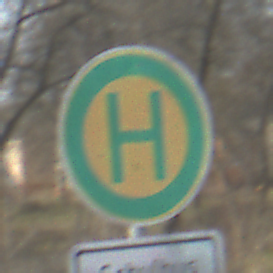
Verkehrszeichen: Haltestelle
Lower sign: ZeitangabenMitBeschraenkungAufWochentage5
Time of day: MorningAfternoon
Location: Outdoor (Suburban)
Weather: PartlyCloudy
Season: NotSpecified
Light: Natural